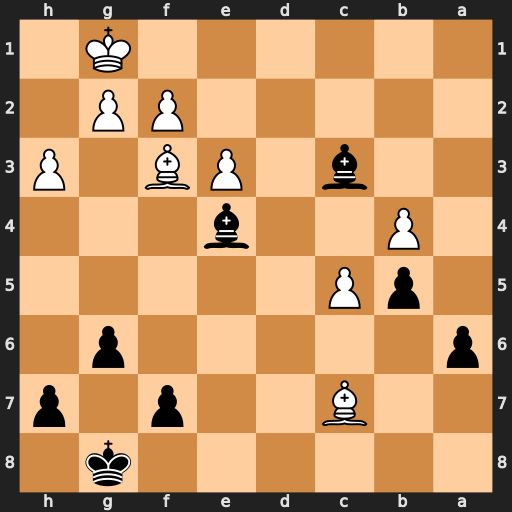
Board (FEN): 6k1/2B2p1p/p5p1/1pP5/1P2b3/2b1PB1P/5PP1/6K1
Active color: b
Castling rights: -
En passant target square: -
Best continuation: Bxf3 gxf3 Bxb4 c6 Kf8 Bd8 Ke8